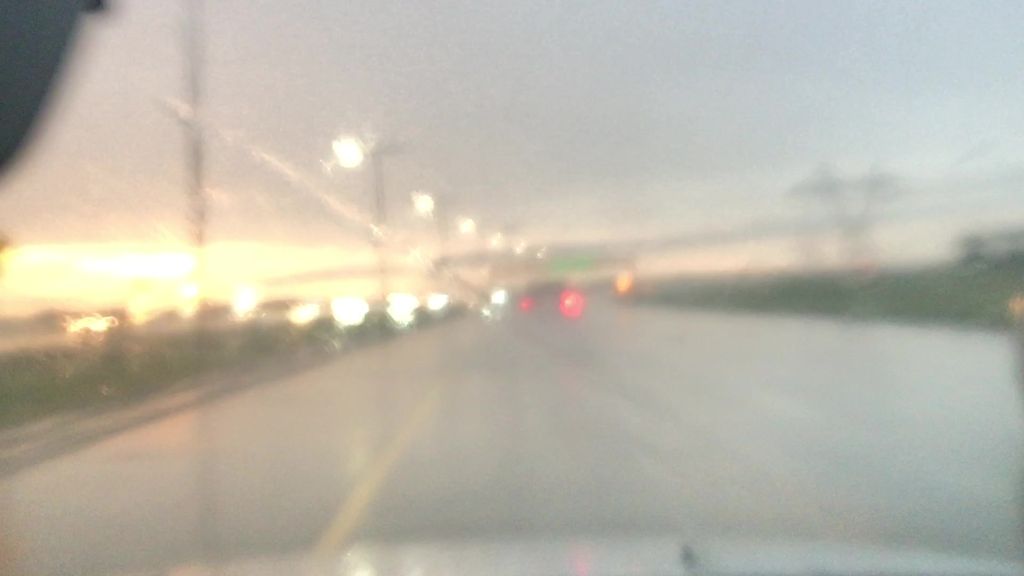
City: edmonton